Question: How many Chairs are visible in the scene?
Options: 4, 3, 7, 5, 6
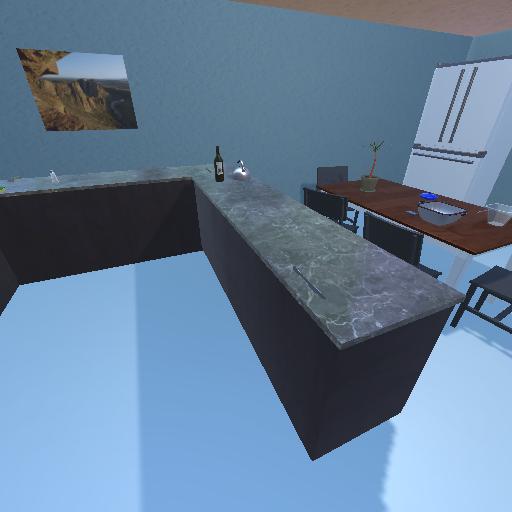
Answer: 4